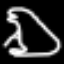
Label: frog